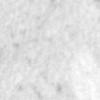
Label: no_change